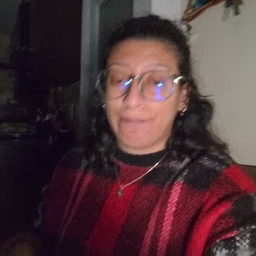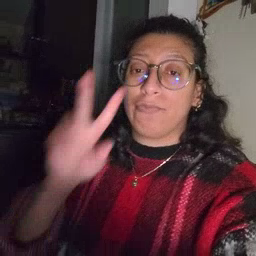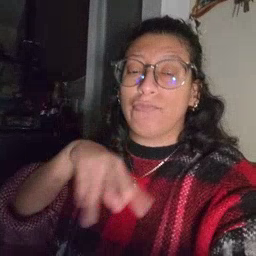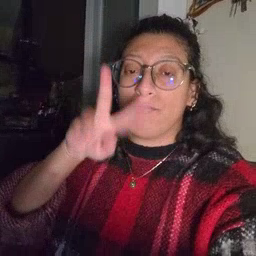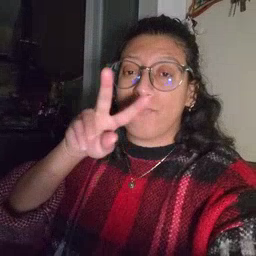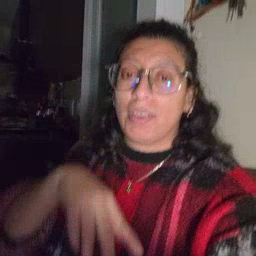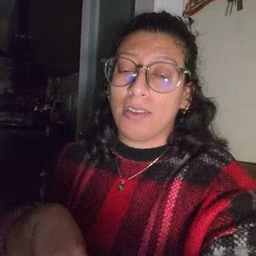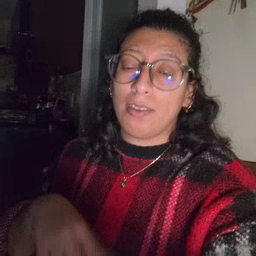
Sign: read